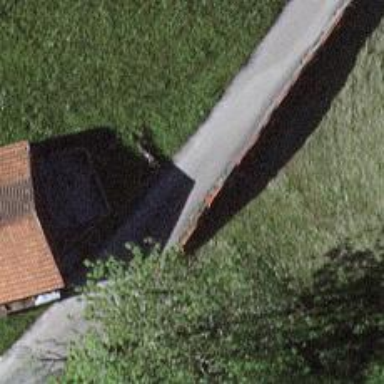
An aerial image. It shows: Lift gate barrier.